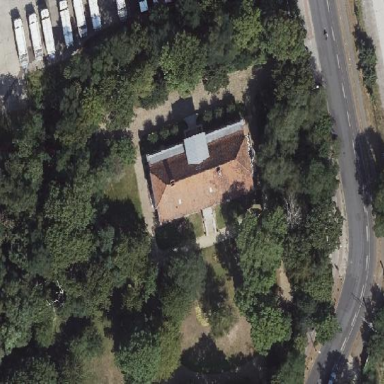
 with distinctive half-hipped roof shape."